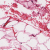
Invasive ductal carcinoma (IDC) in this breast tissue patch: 0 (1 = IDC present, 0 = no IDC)